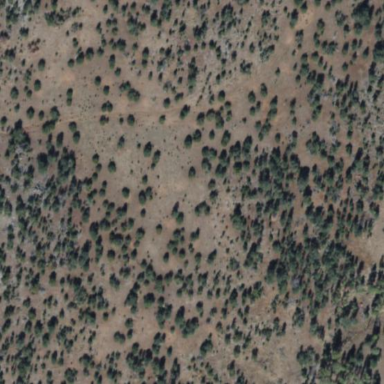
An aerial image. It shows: Patch of scrub vegetation.